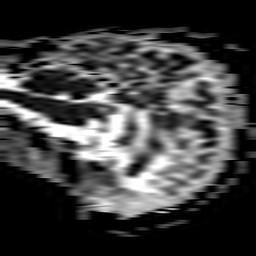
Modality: ADC
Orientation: sagittal
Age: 56
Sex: male
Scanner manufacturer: philips
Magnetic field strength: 3 T
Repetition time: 3.332 s
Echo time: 0.076 s